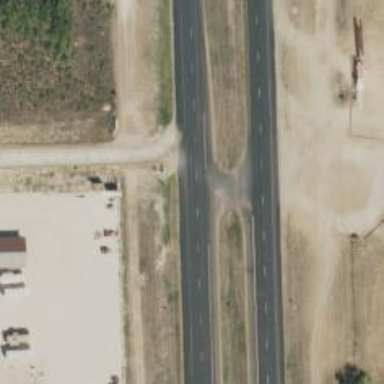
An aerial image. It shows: Trunk link highway.